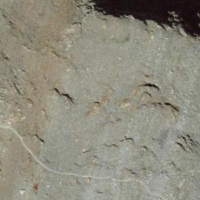
EUNIS habitat code: 48
Species observed at this site:
Saxifraga bryoides
Ranunculus glacialis
Geum reptans
Saxifraga exarata